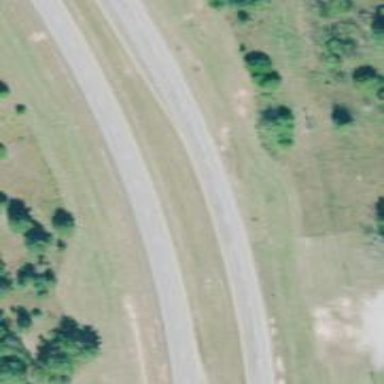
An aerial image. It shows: Expressway with asphalt surface classified as trunk highway.